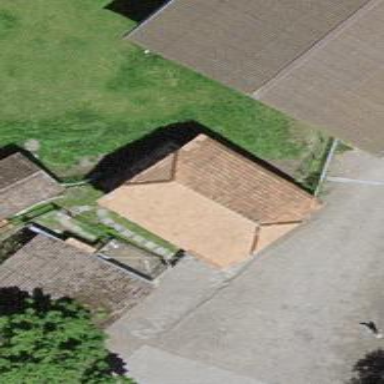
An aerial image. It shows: Rural barn.